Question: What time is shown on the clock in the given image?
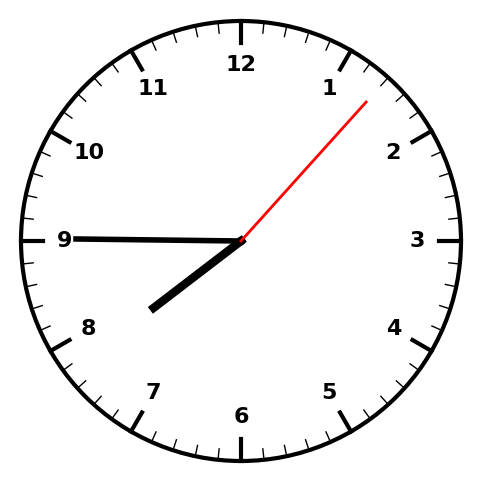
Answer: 07:45:07